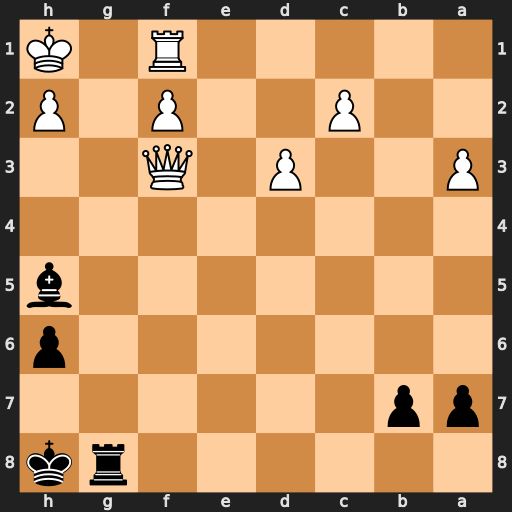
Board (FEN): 6rk/pp6/7p/7b/8/P2P1Q2/2P2P1P/5R1K
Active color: b
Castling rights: -
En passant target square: -
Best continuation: Bxf3#